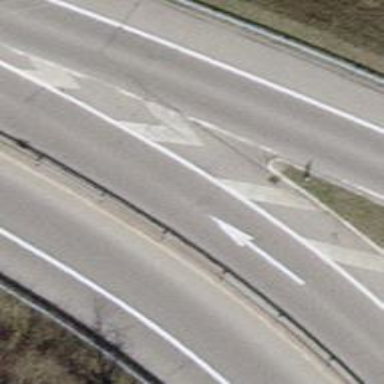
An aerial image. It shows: Asphalt motorway link.